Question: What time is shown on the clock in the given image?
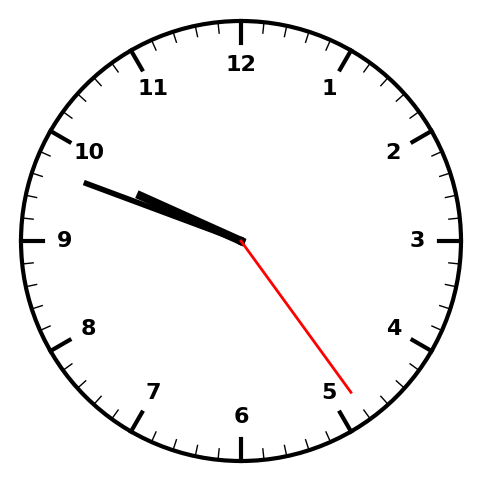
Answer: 09:48:24